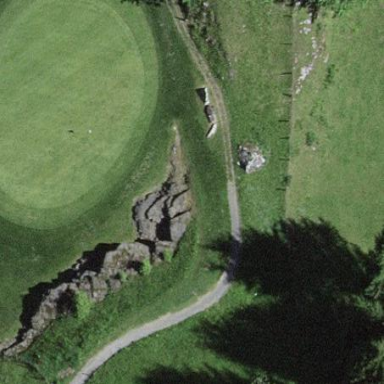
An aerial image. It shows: Golf green.